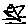
Label: bird